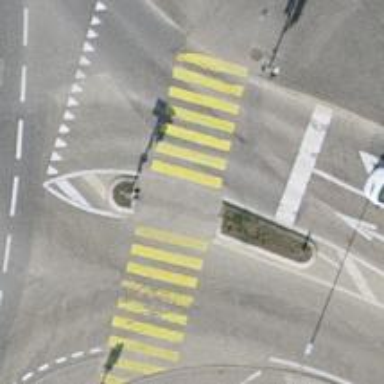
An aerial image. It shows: Marked footway crossing with asphalt surface. There is crossing island present.